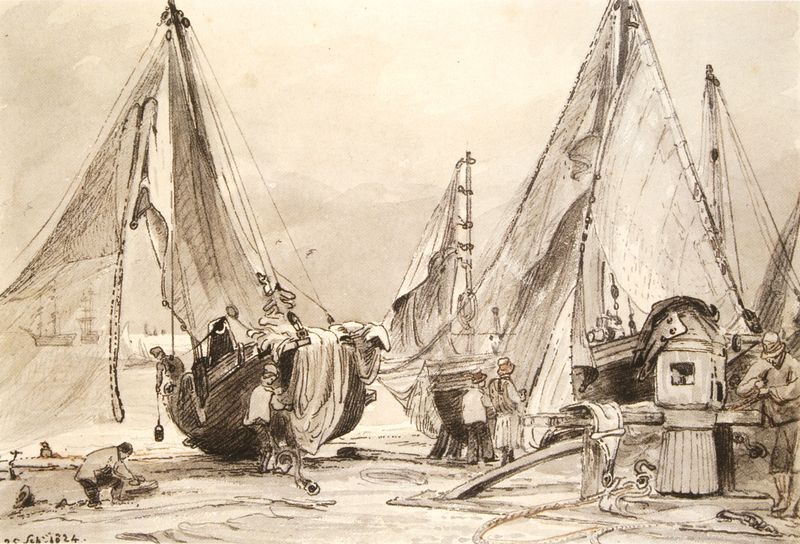
Titel: Fishing Boats on Brighton Beach
Künstler: John Constable
Institution: (Privatsammlung)
Schlagwörter: dunkel, feder, himmel, mann, meer, wasser, weiß, wolken, landschaft, menschen, see, ufer, braun, grau, hell, hintergrund, holz, hut, hüte, männer, schwarz, skizze, zeichnung, mensch, stein, signatur, horizont, gewässer, sonne, figur, personen, boot, boote, ofen, küste, schiff, schiffe, schrift, segel, segelboot, segelschiffe, strand, papier, ansicht, passanten, trocknen, studie, fischer, mast, netze, segelschiff, trocken, grisaille, sepia, arbeiter, bug, hafen, schiffahrt, werft, masten, romantik, kutter, seemann, seile, tau, schoner, umriss, segelboote, takelage, taue, ebbe, wei, laviert, tusche, fischerboote, mole, seil, seilwinde, schwarzweiss, schraffuren, radierung, tinte, fischerei, kapitän, matrosen, anker, maste, eimer, grautöne, schief, netz, anlegestelle, mäner, rumpf, heck, handzeichnung, botte, hafenansicht, merr, hafenarbeiter, seeleute, lot, stricke, seegelboote, handelsschiffe, reederei, ancker, anckersignatur, rischerei, seegler, 1924, spill